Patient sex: M
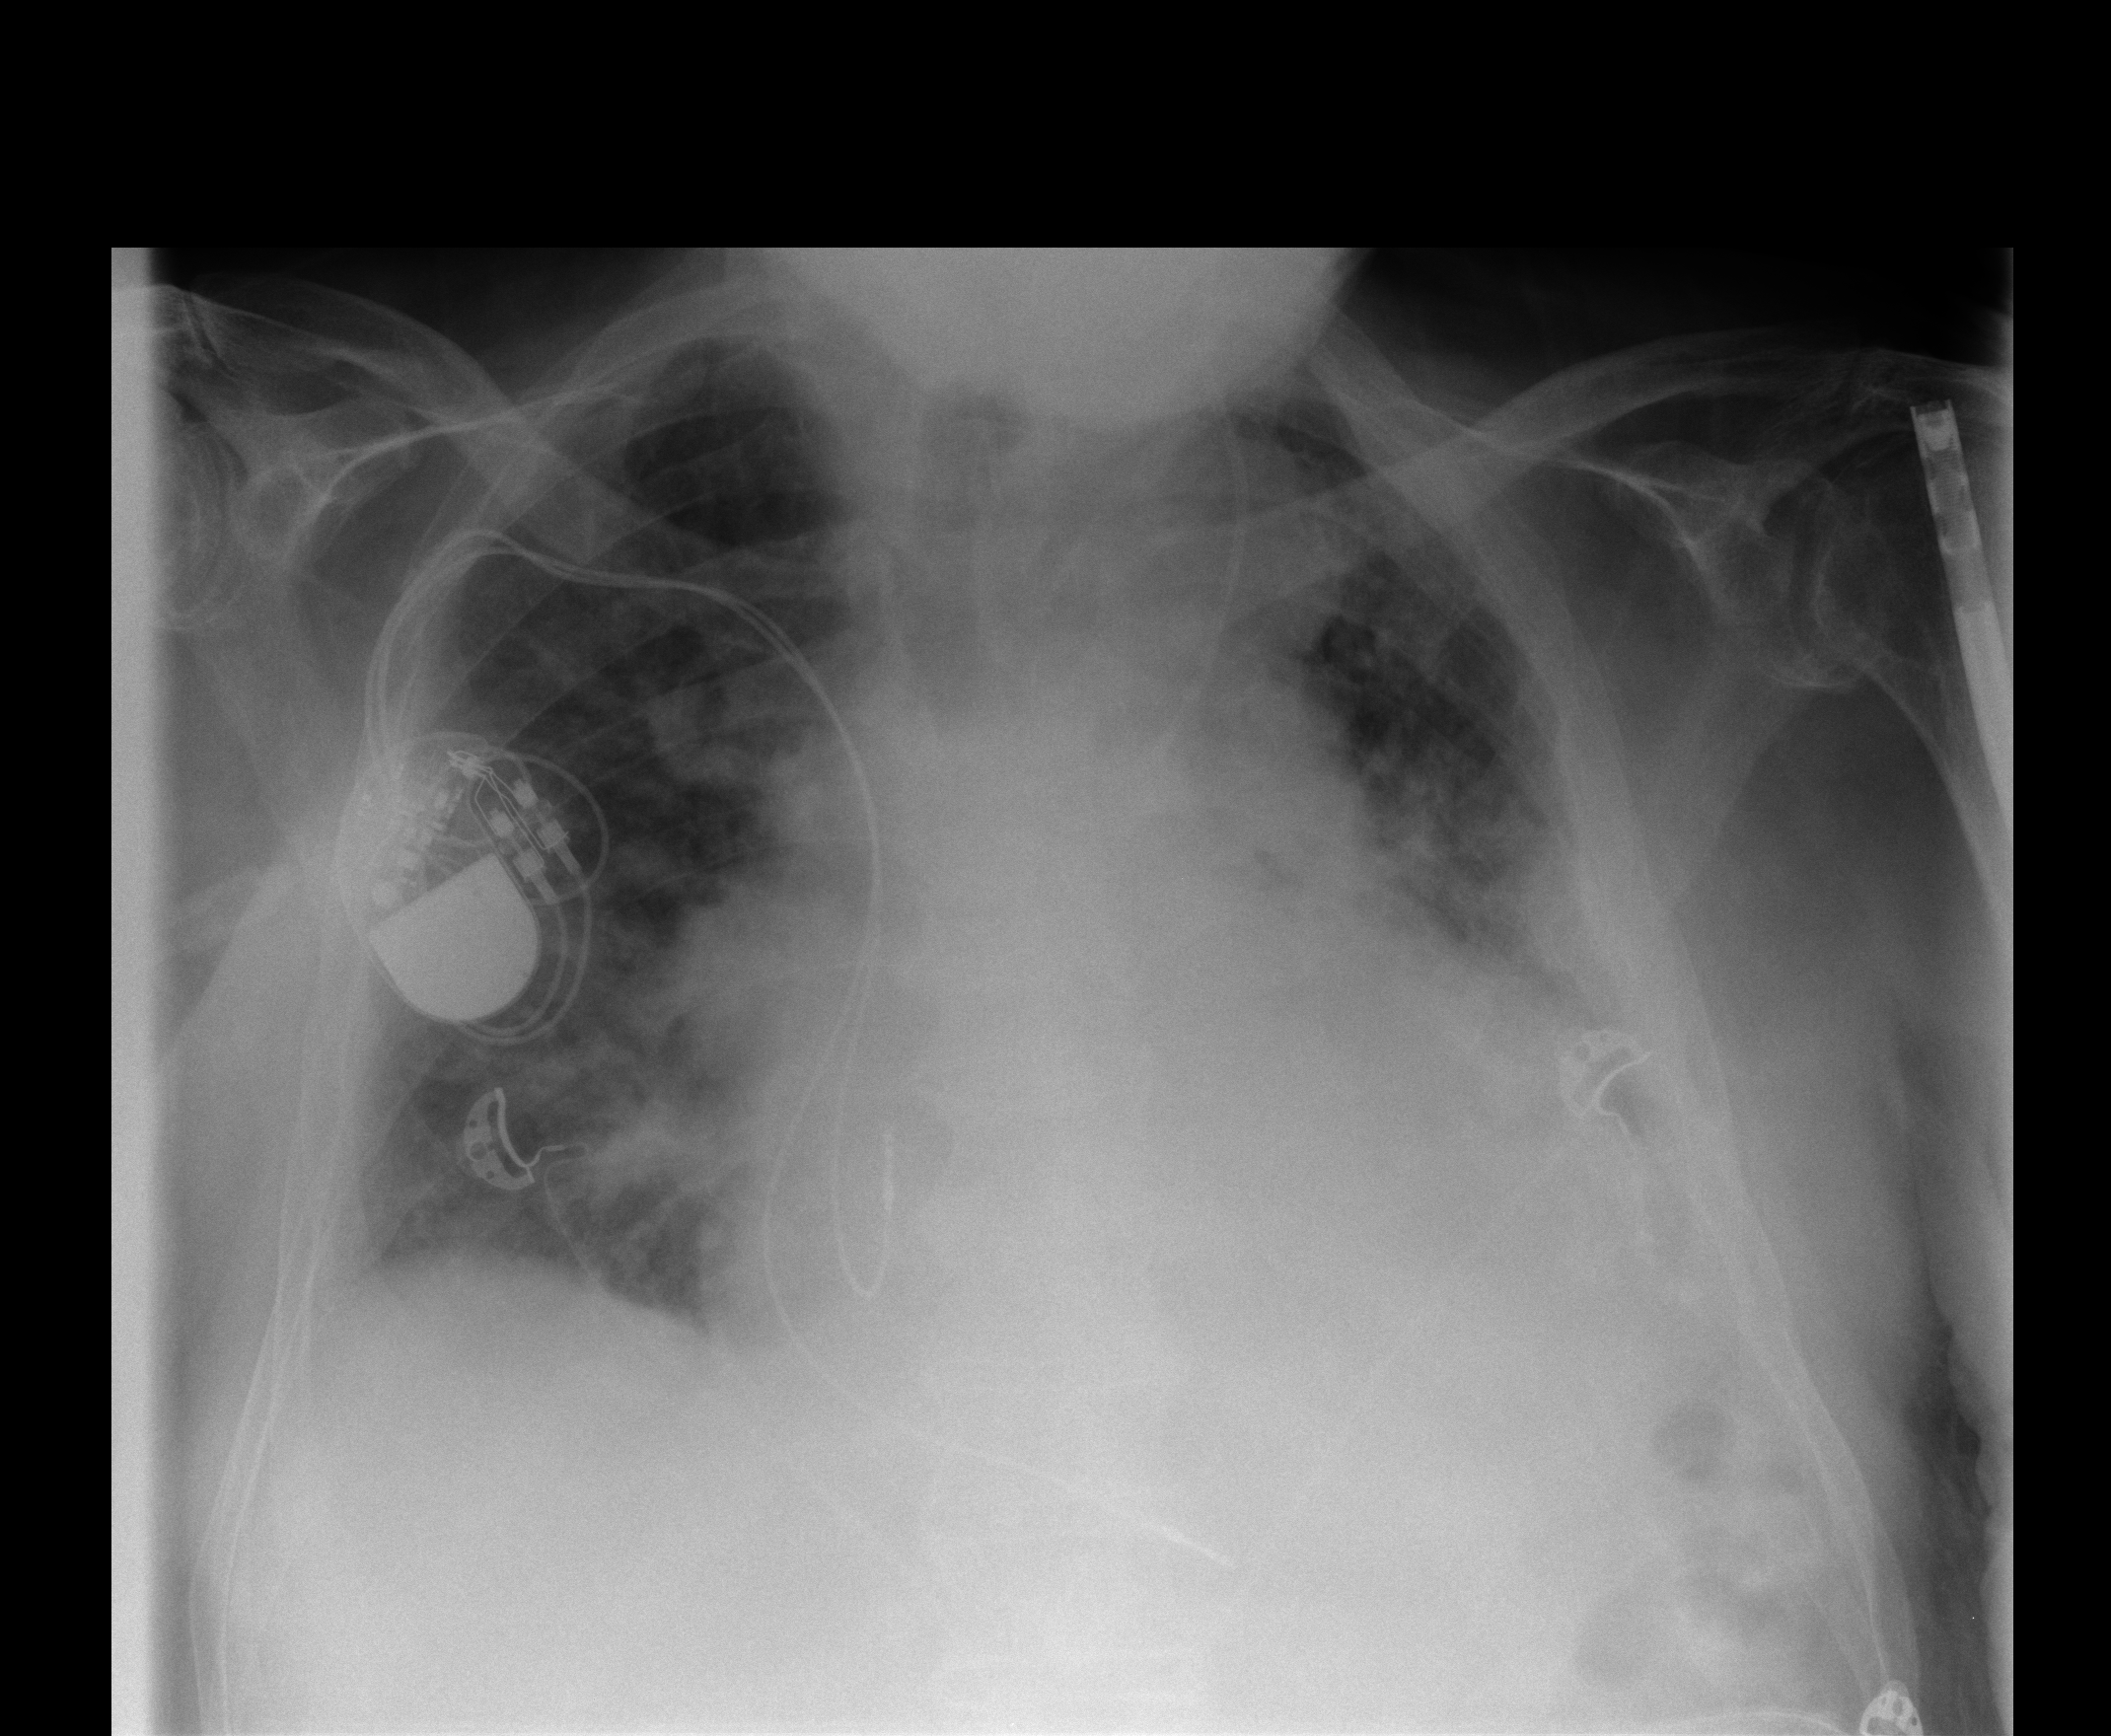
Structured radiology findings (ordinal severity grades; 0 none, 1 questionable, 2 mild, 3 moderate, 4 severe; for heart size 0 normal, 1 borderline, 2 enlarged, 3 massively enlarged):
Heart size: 3
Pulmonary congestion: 3
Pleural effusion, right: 1
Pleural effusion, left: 3
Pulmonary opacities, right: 2
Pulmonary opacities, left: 2
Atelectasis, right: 2
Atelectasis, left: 2